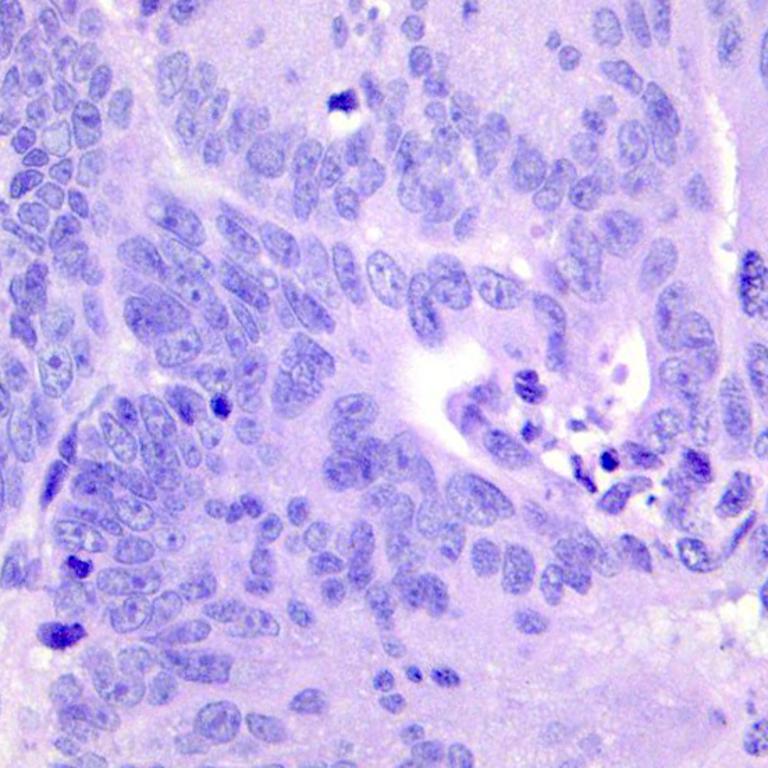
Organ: colon
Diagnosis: adenocarcinomas